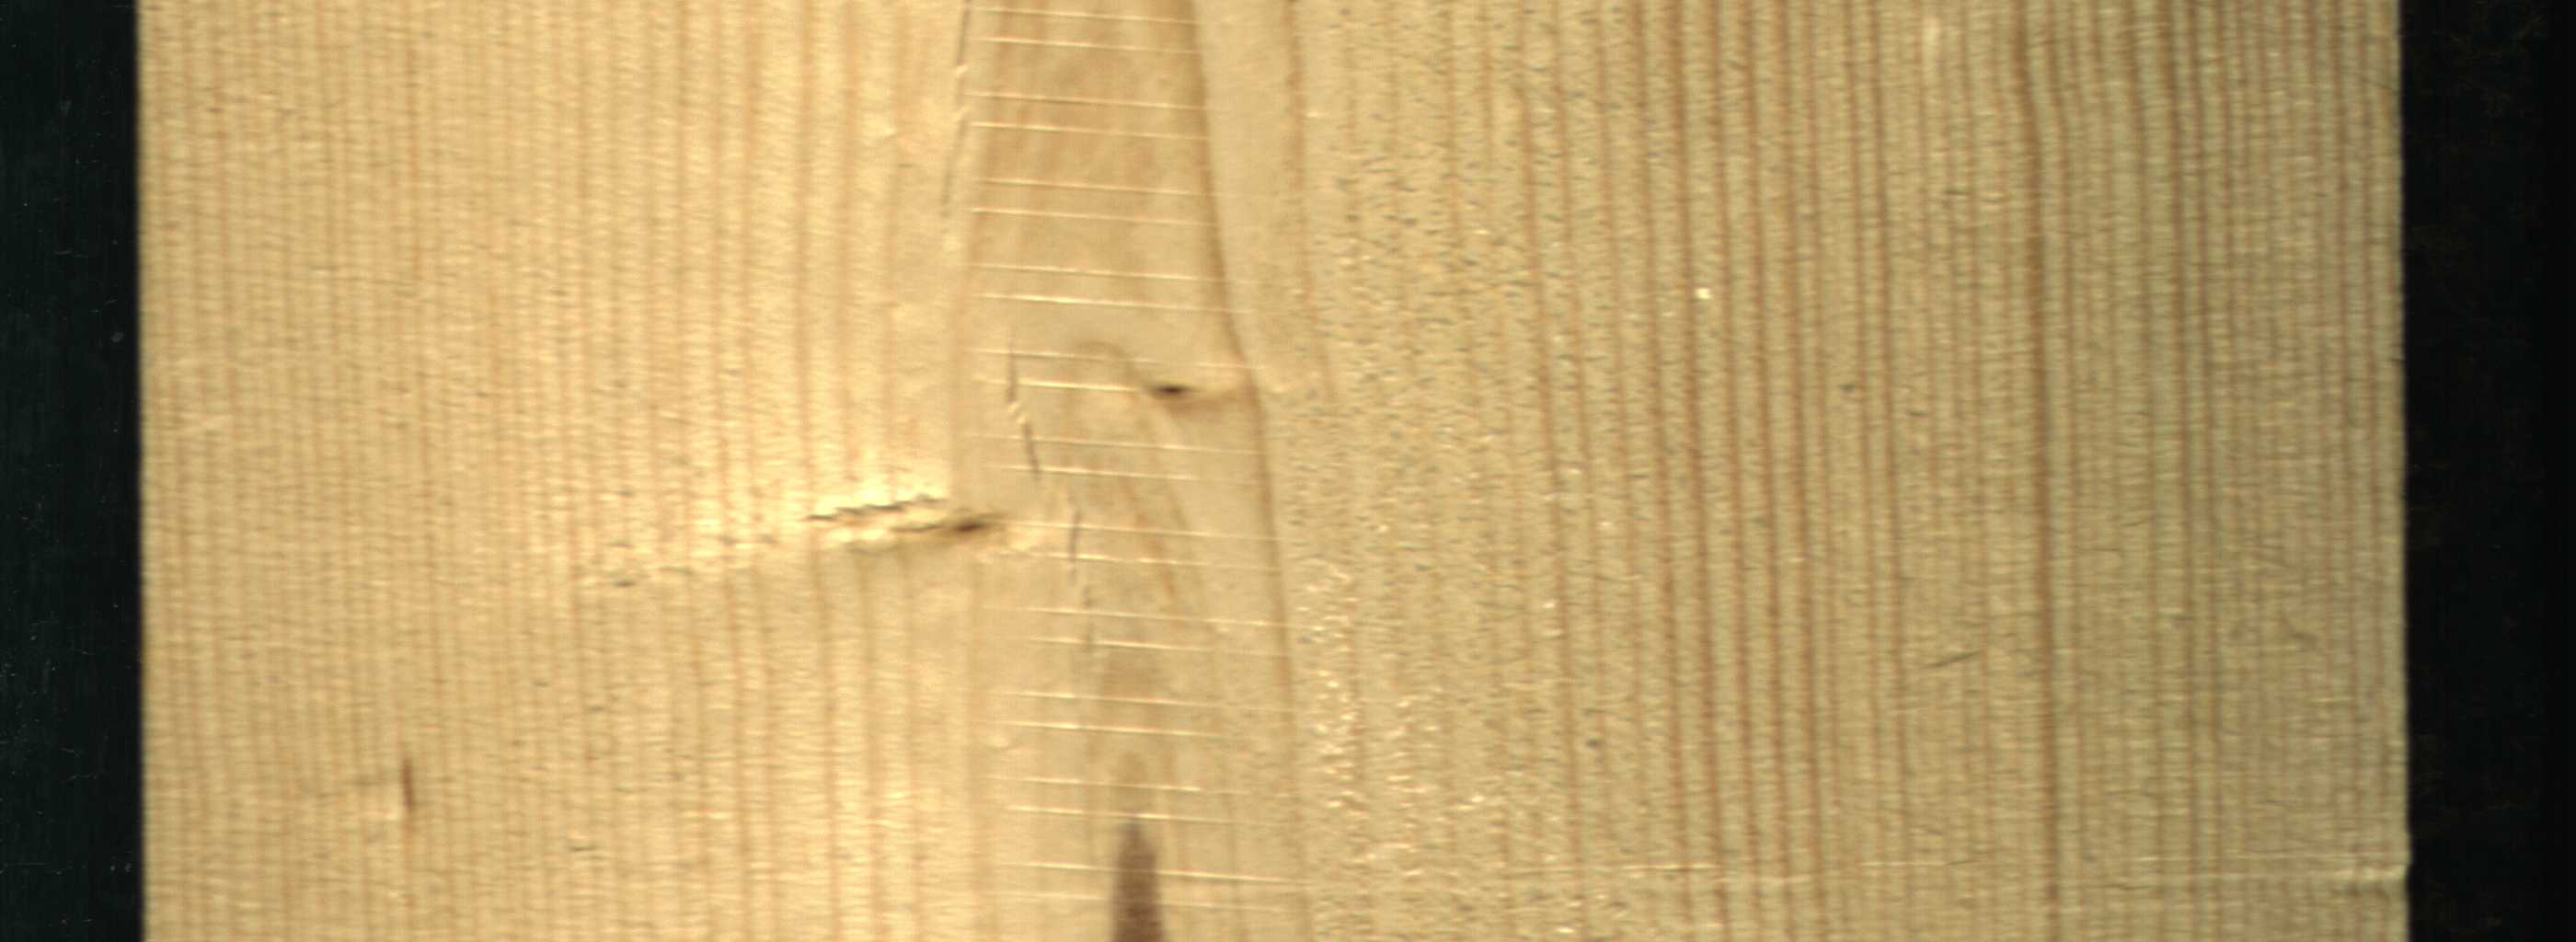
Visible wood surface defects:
Quartzity
Live_Knot